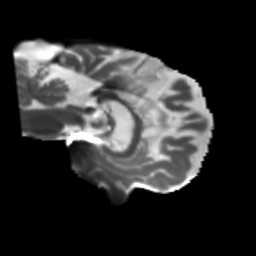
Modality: T2w
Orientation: sagittal
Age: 73
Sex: female
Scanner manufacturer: siemens
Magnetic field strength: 3 T
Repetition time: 5.25 s
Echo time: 0.08 s